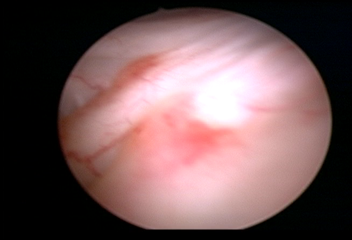
Modality: WLC
Class: Normal mucosa
Bladder cancer association: No